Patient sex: M
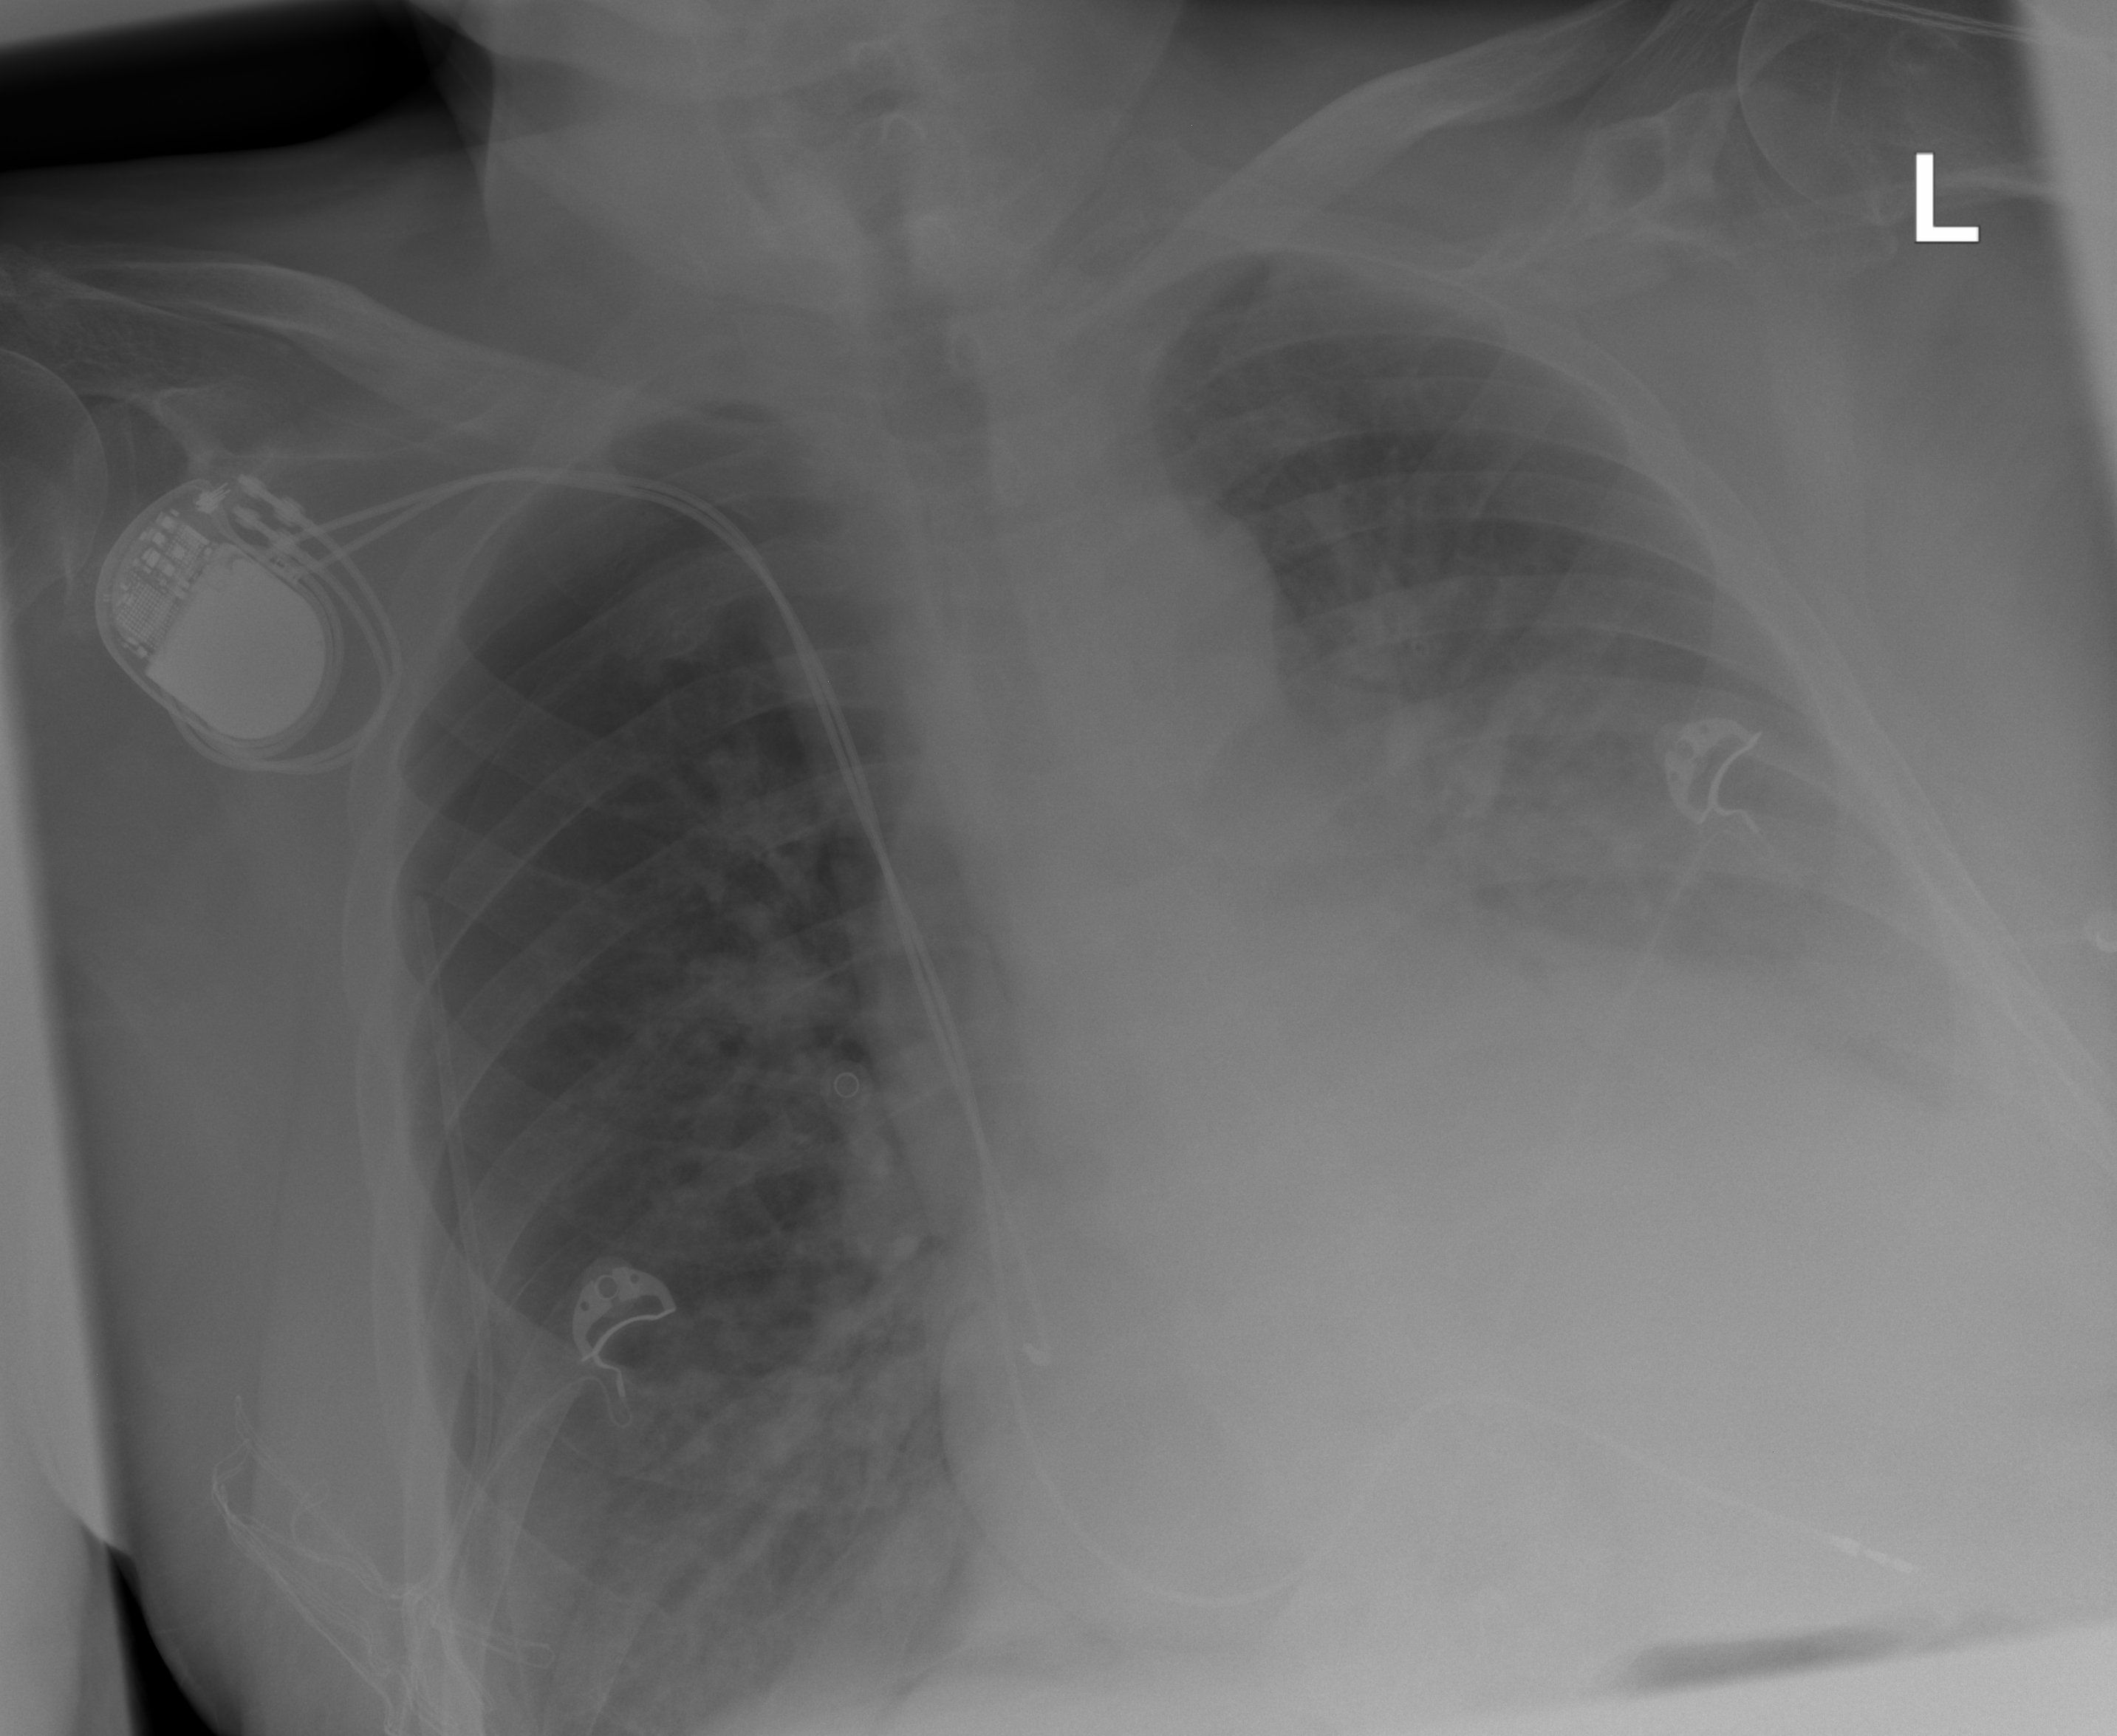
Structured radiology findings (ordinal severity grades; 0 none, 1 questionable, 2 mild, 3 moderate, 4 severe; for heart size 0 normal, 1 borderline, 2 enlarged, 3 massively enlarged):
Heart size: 2
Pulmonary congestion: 2
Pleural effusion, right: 1
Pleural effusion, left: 2
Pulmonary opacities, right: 1
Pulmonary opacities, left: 0
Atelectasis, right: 2
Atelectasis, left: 2